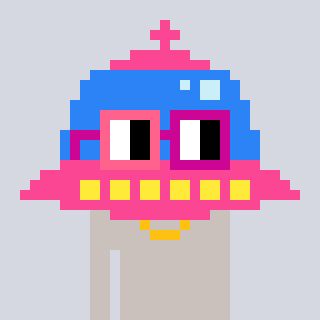
a pixel art character with square pink and red glasses, a ufo-shaped head and a foggrey-colored body on a cool background